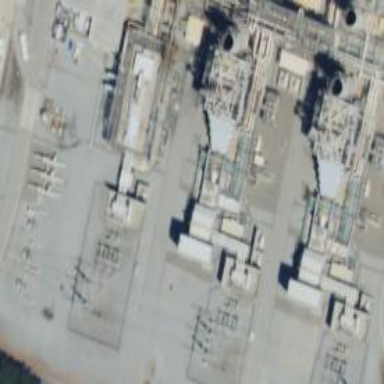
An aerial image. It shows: Gas turbine generator.